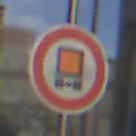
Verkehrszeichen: VerbotKennzeichnungspflichtigeKraftfahrzeugeGefaehrlicheGueter
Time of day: MorningAfternoon
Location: Outdoor (Urban)
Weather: PartlyCloudy
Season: NotSpecified
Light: Natural